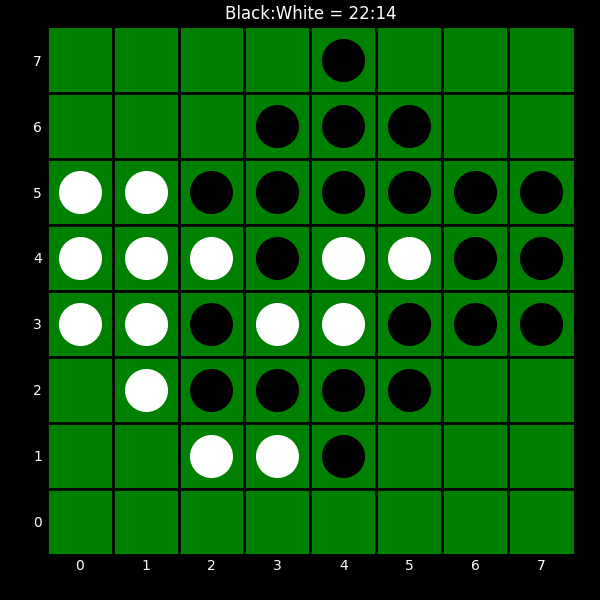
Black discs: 22
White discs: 14